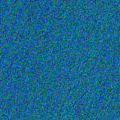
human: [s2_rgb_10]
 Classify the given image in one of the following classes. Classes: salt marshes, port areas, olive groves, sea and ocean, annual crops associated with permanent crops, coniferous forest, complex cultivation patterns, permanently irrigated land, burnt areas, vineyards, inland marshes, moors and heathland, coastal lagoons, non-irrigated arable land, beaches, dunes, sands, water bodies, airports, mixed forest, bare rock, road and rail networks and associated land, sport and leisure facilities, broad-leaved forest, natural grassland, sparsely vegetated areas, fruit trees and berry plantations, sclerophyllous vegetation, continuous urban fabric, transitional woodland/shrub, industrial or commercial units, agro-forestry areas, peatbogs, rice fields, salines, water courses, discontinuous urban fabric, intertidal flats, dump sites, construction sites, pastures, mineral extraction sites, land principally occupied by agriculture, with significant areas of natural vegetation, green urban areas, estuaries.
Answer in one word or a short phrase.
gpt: sea and ocean